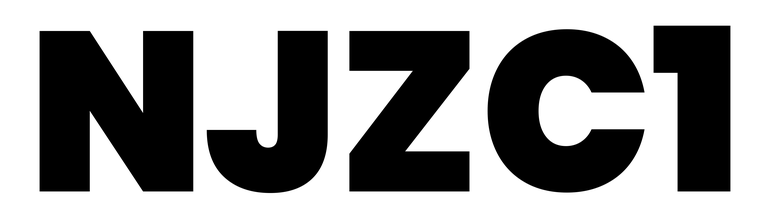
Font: Poppins-Black